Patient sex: F
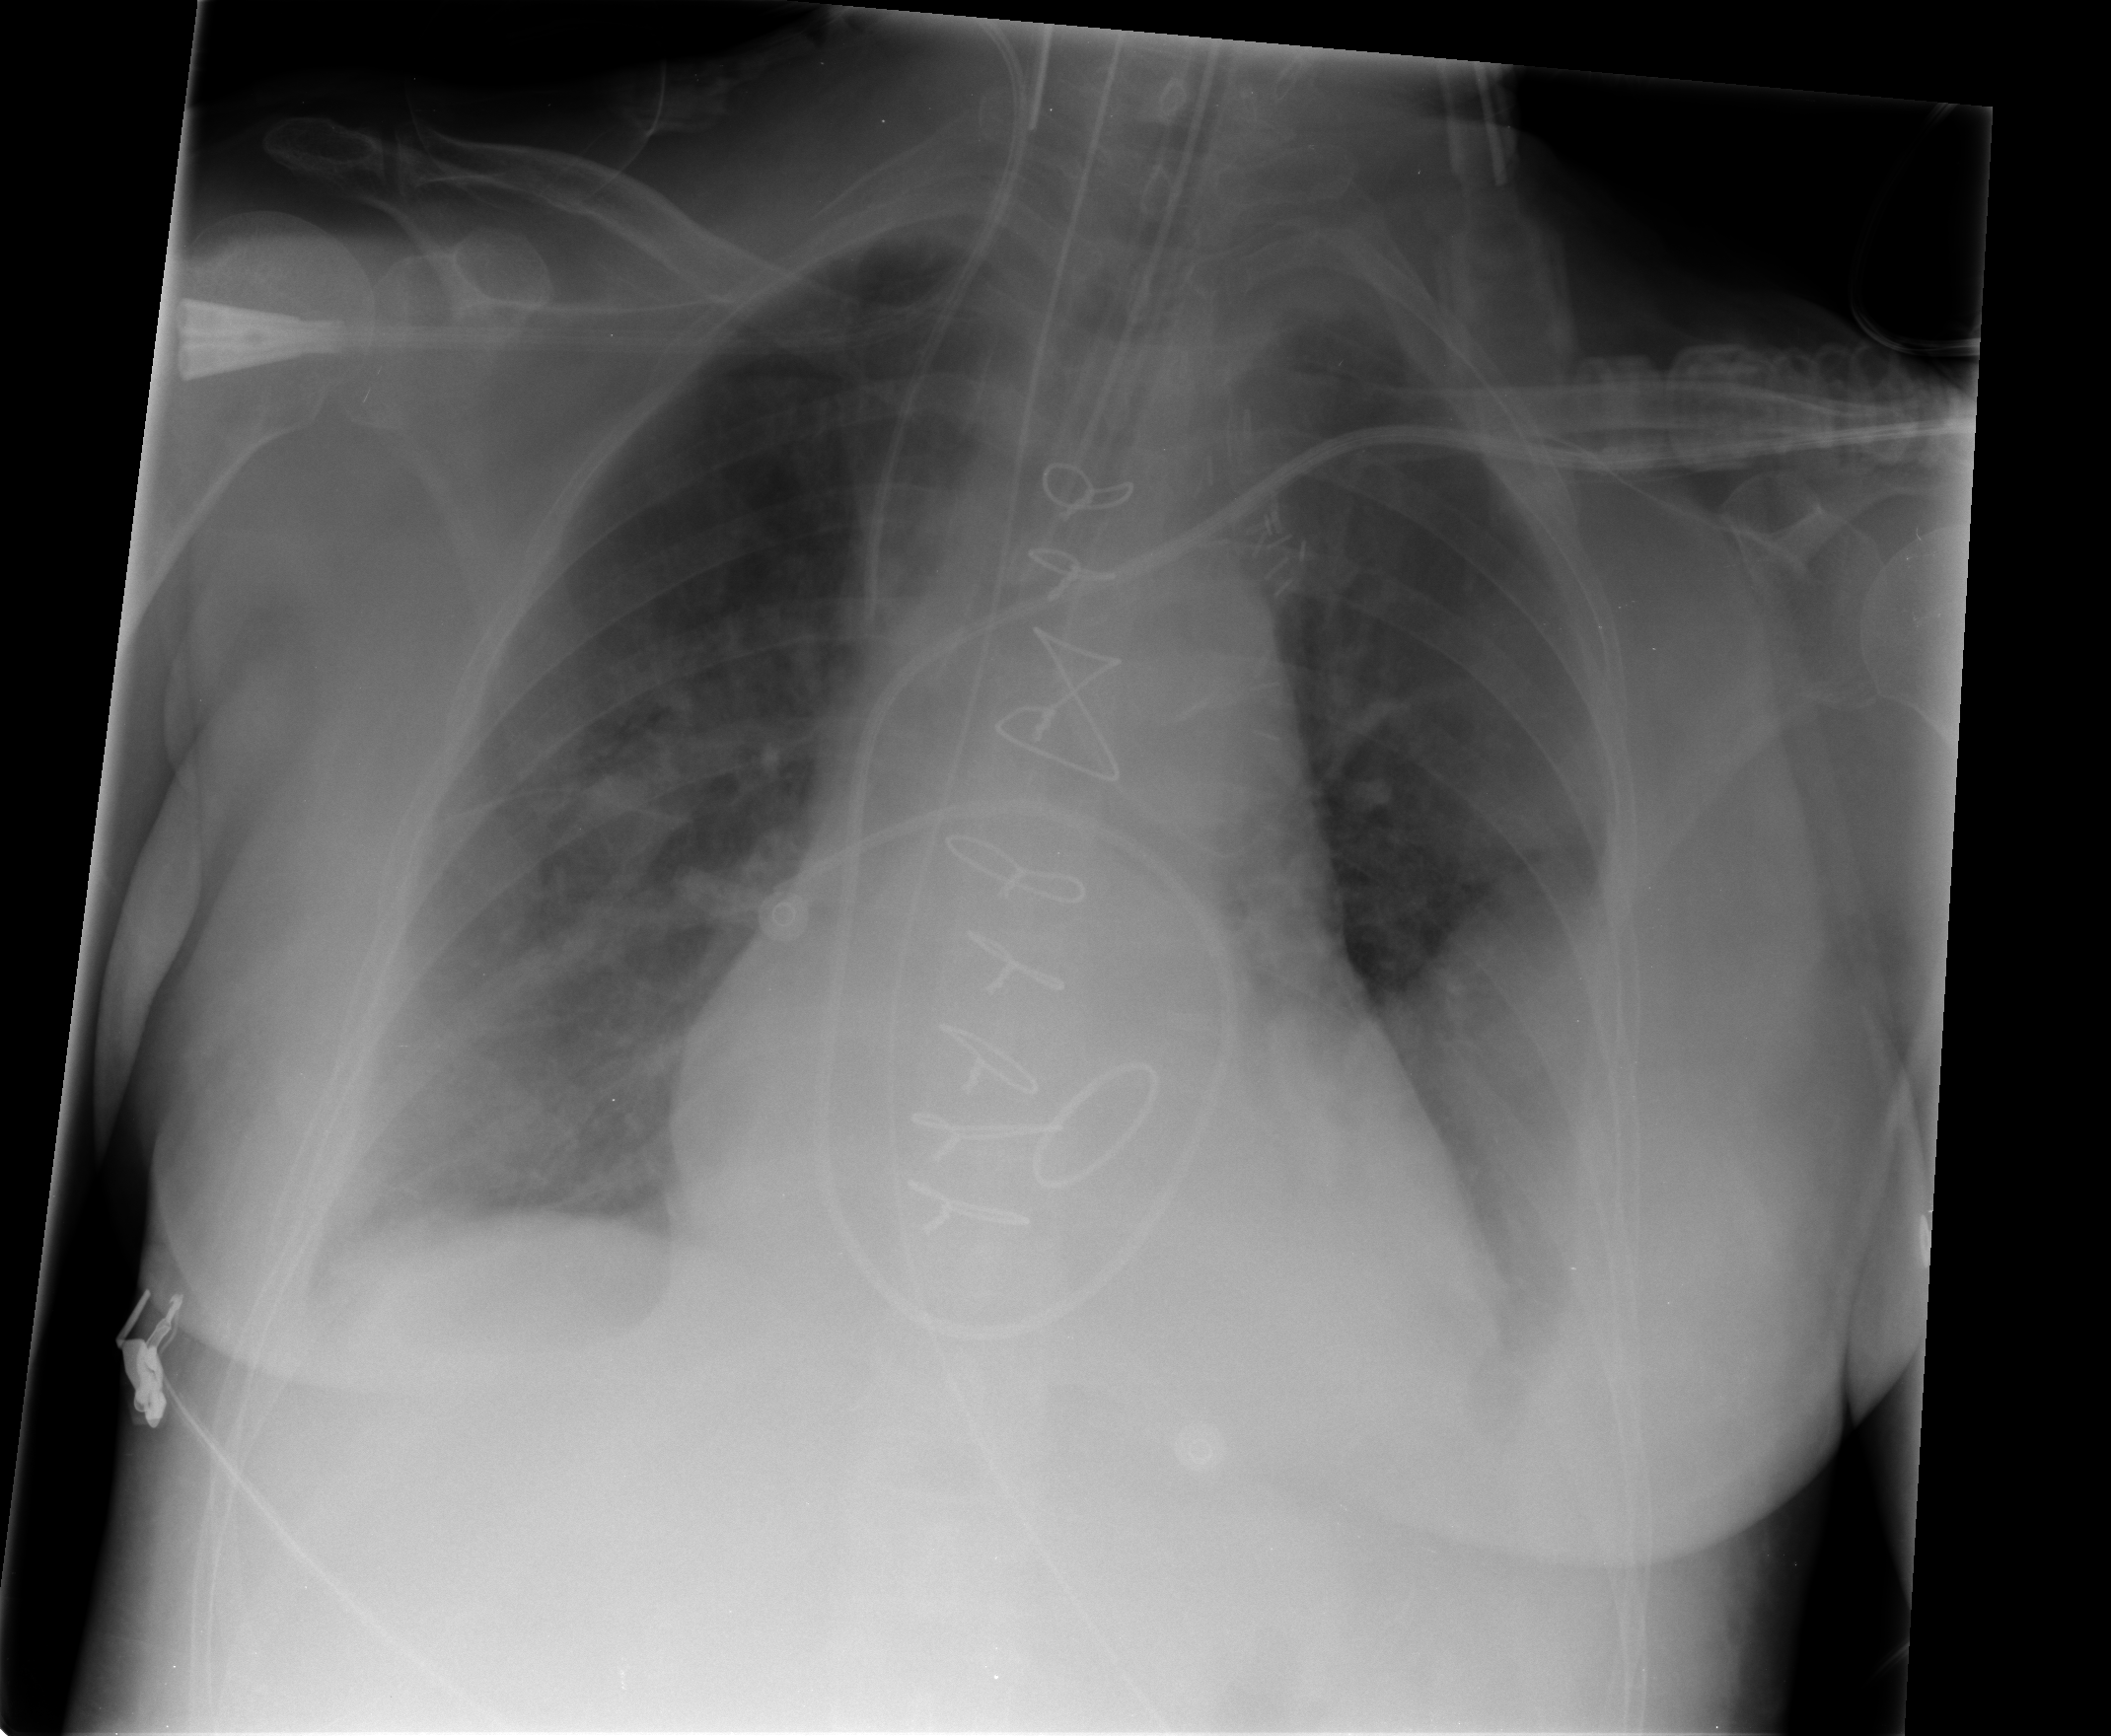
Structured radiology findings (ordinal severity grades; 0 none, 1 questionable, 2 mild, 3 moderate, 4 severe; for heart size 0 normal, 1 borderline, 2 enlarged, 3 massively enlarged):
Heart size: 2
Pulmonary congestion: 2
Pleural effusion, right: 2
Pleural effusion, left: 2
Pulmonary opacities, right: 0
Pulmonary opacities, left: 0
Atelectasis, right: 2
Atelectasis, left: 2